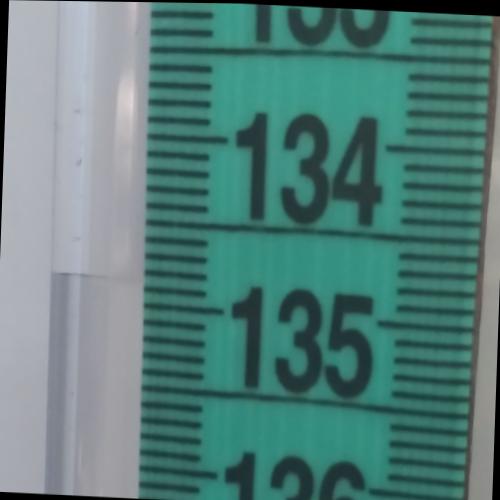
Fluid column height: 134.9 cm